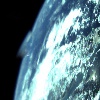
Label: cloud